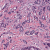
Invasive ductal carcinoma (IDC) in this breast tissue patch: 1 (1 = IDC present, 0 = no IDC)